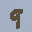
Label: 9